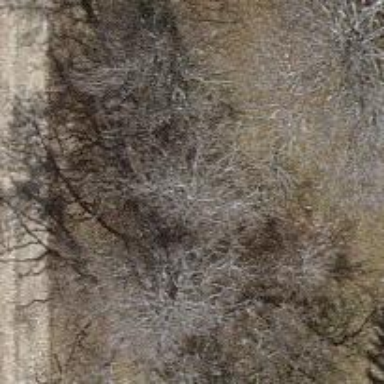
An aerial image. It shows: Broadleaved tree in natural setting.